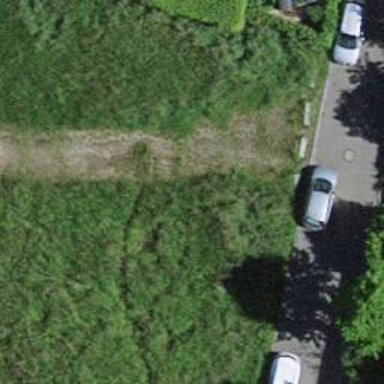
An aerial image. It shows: Unpaved path.